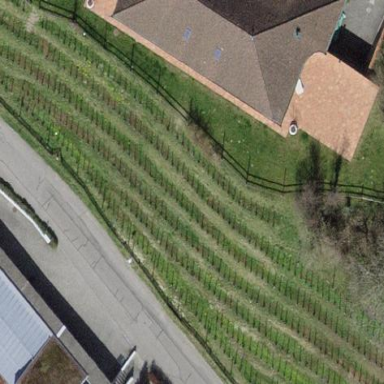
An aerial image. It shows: Beautiful vineyard in the countryside.